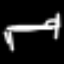
Label: bed